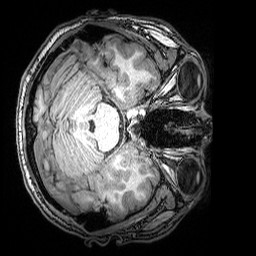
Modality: T1w
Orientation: axial
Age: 21
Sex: male
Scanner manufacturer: siemens
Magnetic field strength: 3 T
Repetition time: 2.53 s
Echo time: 0.00388 s